Interaction volume radius: 10 \u00c5
Interaction volume height: 25 \u00c5
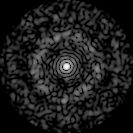
Disorder parameter: 0.8419